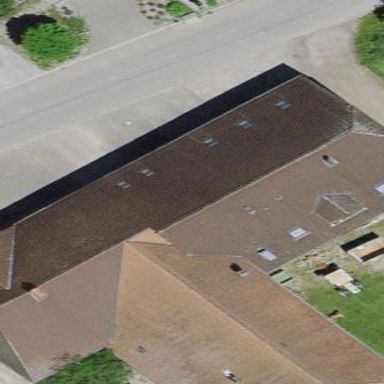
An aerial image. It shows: Farm building.